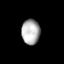
Tissue: prostate
Cell type: T cells
Senescence score: 0.3529
Nuclear area (px): 450
Mean DAPI intensity: 176.78